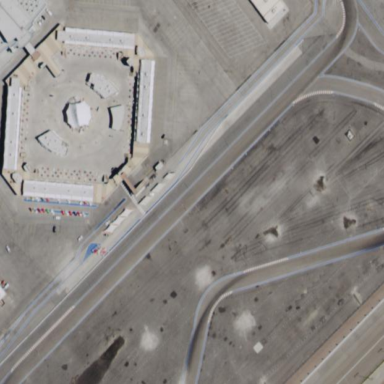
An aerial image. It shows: Motor sport raceway.